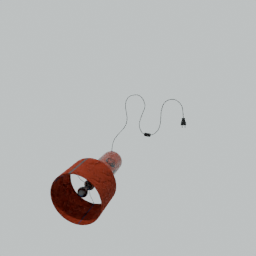
Label: lighting